Field crop: tomato
Growth stage: 1
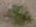
Species: solanum